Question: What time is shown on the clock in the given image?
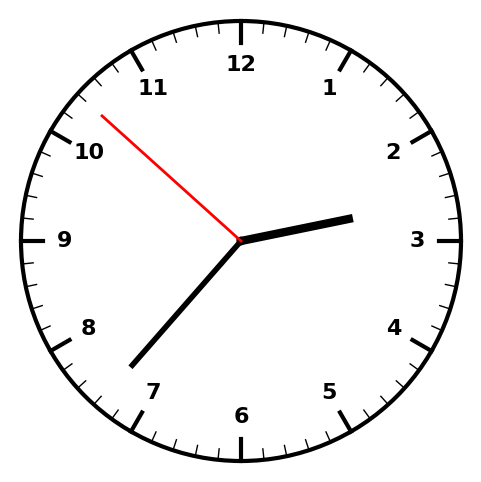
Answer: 02:36:52